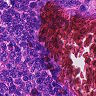
Metastatic tissue present: no